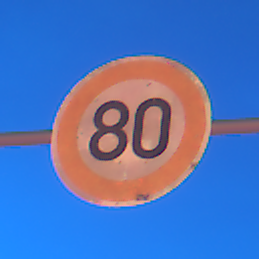
Verkehrszeichen: Geschwindigkeit80
Umgebung: Outdoor, Urban
Tageszeit: Night
Wetter: PartlyCloudy
Licht: Artificial
Jahreszeit: NotSpecified
Kontrast: HighContrast